Question: Is the baseUrl value returned per user or can it be used by all future users of the same account? I want to cache this value and as far as I can tell this is actually an account setting even though it's only retrieved after a user specific login. Any chance two users of the same account could have a different baseUrl? Just want to know at what level i really need to cache this.
thanks,
-mike

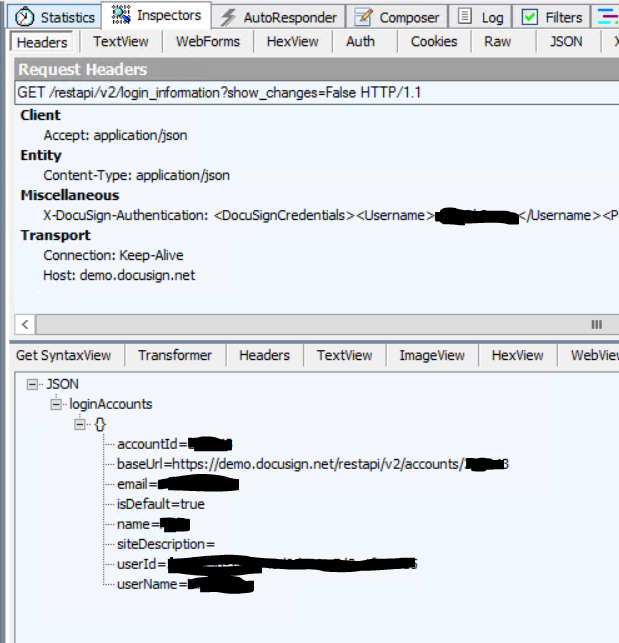
Answer: ## It is Per Account
> Is the baseUrl value returned per user or can it be used by all future
users of the same account?
---
# restapi/v{#}/login_information
This call will give you back the list of accounts that the username/password has access to. Along with the list of accounts, you'll receive the 'baseUrl' for that account.
## baseUrl defines two things:
1. The server that the account resides on
2. The account number
If there is a specific account that you're going to add users to, the 'baseUrl' will be the same for future users of that account.
## If you do not have multiple accounts logging into your application.
You can cache the information from this call so you don't have it in every workflow. It is mostly used for setting up new workflows and moving between Demo and Production.
## If you do have multiple accounts logging into your application.
I would advise that you call this information at the start of your workflow. It'll ensure that you're calling the correct account for that user.
One thing to keep in mind, that 1 set of username / password can have access to multiple accounts. So you may receive more than 1 array as a response, your application should handle this accordingly.